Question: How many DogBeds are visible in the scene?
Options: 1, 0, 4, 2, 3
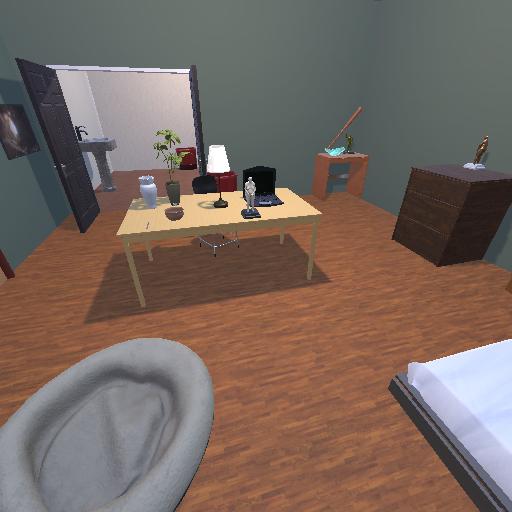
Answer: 1